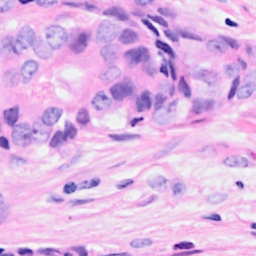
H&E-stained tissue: Breast